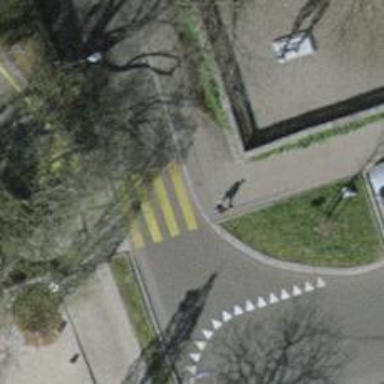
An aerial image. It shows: Kerb barrier.